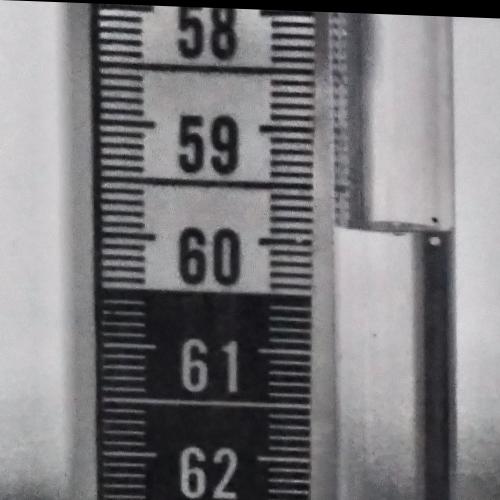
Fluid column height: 59.9 cm